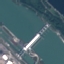
Land use / land cover class: River